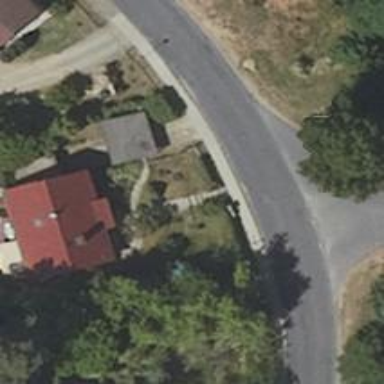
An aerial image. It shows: Secondary road with asphalt surface.